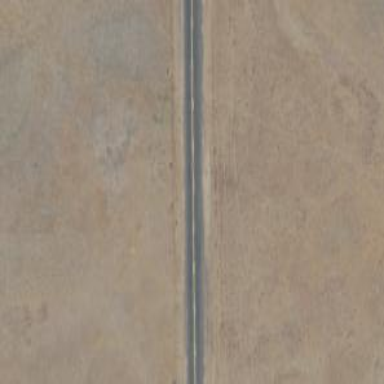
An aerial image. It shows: Tertiary road.